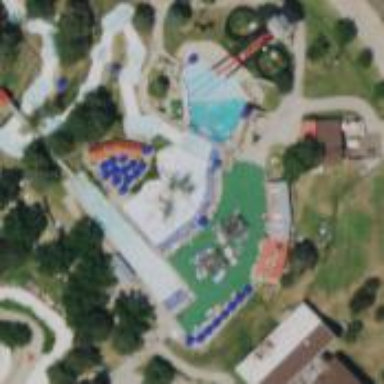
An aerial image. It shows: Water slide attraction.